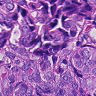
Metastatic tissue present: yes